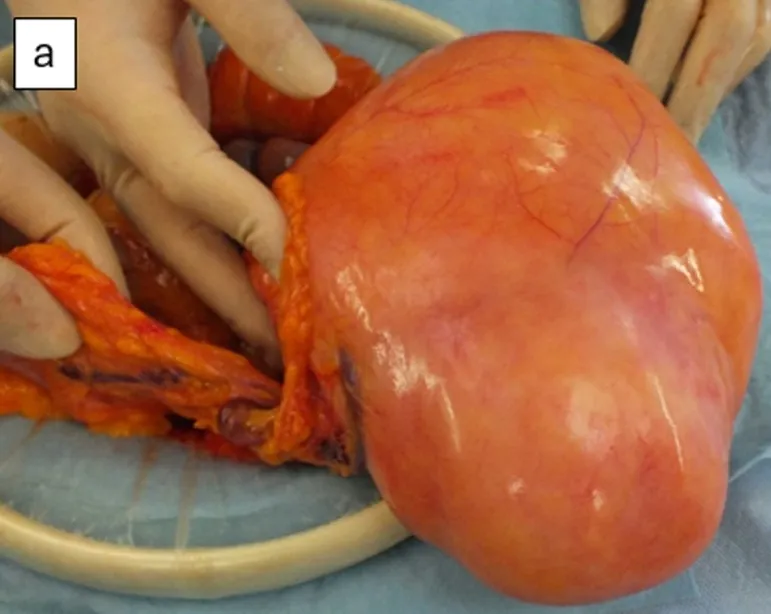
(a) A huge yellowish, soft mass with a dark reddish-gray region adjacent to the mass was located under the abdominal wall.
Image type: medical_photograph (other_medical_photograph)